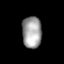
Tissue: lung
Cell type: Epithelial cells
Senescence score: 0.2333
Nuclear area (px): 604
Mean DAPI intensity: 160.704